Question: I'm trying to put an indicator of new items (small badge showing that there is new content) in tabs, using 'JakeWharton' / 'Android-ViewPagerIndicator'.
I extended 'PageIndicator' from library and created my custom 'CustomPageIndicator'. Most of the things I copied from 'TabPageIndicator'. I just changed the View that is returned in addTab method. This view is inflated from xml.
When I run my application the indicator created from 'CustomPageIndicator' does not have any style set. All other indicator in app are just fine.
I tried to set style and background to both 'ViewPagerIndicator' and root view of my custom xml layout. The results were pretty bad. I got some coloring but highlighting didn't work etc.
Code for:
- <URL>
How it looks like:

So what would i have to add to get the styling on my custom indicator?
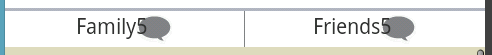
Answer: Ok i got it to work with the help of this topic on github.
<URL>
Changes i made:
-Added a different super call to CustomTabView (this is view that i inflate form XML)
'''
super(context, null,com.viewpagerindicator.R.attr.vpiTabPageIndicatorStyle);
'''
-Changed the super call in CustomPageIndicator(Context context, AttributeSet attrs) constructor to
'''
super(new ContextThemeWrapper(context,R.style.Theme_VPI), attrs);
'''
R.style.Theme_VPI is a custom theme defined in my style.xml
'''
<style name="Theme.VPI" parent="Theme.abstyle">
<item name="vpiTabPageIndicatorStyle">@style/CustomTabPageIndicator</item>
</style>
'''